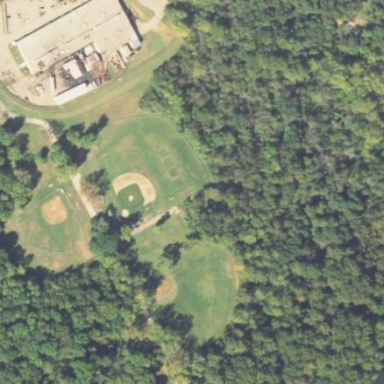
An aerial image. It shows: Baseball pitch for leisure and sports activities.